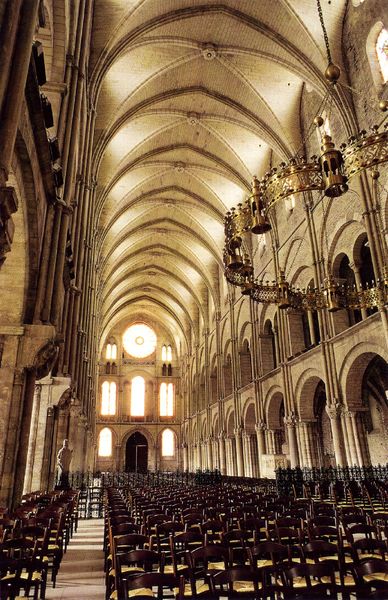
Titel: Abteikirche Saint-Rémi in Reims, Chor 1170/80, Querschiff 1045/49
Standort: Reims (EU - F)
Schlagwörter: schatten, fenster, hell, holz, licht, lichter, raum, schmuck, stühle, säule, säulen, weg, beige, ornament, architektur, stein, kirche, sonne, figur, gold, decke, gotik, statue, schiff, leer, mauer, kuppel, gestühl, kerzen, kronleuchter, leuchter, metall, hoch, foto, bögen, wände, gang, gewölbe, höhe, dom, strahlen, rippen, bänke, hauptschiff, kathedrale, langhaus, reihen, portal, kerzenständer, mittelgang, mittelschiff, statuen, dienste, kreuzgewölbe, rippengewölbe, rosette, westwand, mittelalter, rundbögen, schatte, romanik, joch, mehrstöckig, haale, le, kathedraöe, konleuchter